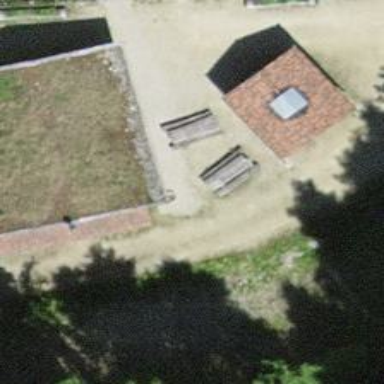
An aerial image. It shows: Picnic table located in leisure land area.